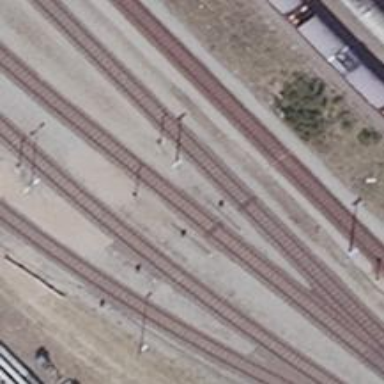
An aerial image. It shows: Railway yard used for servicing trains.